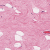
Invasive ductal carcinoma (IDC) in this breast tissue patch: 0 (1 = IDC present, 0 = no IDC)